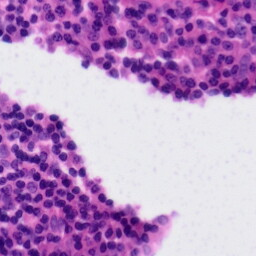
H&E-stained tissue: Tonsil